Field crop: maize
Growth stage: 2
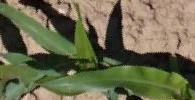
Species: maize